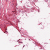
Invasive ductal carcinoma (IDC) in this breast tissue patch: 0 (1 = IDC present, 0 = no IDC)